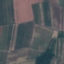
Label: PermanentCrop